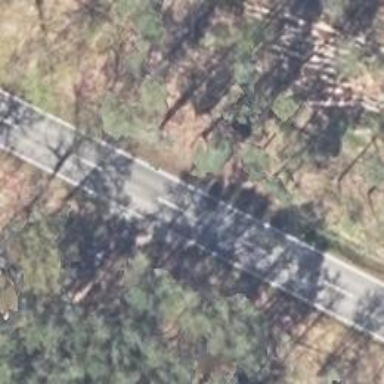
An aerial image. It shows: Secondary road with asphalt surface.